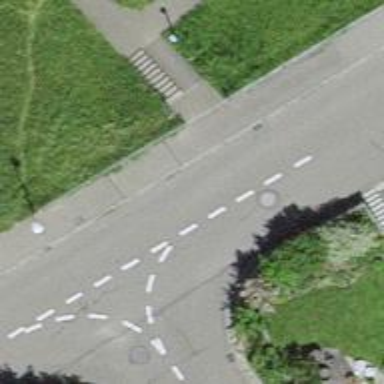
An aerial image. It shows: Set of steps on the road.